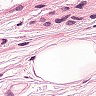
Metastatic tissue present: no